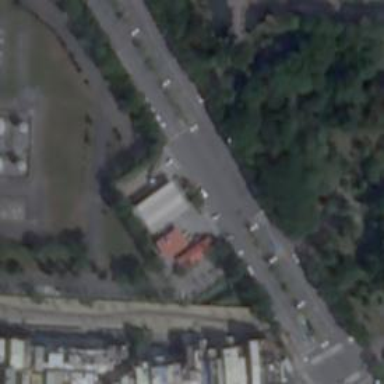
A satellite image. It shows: Fuel station.